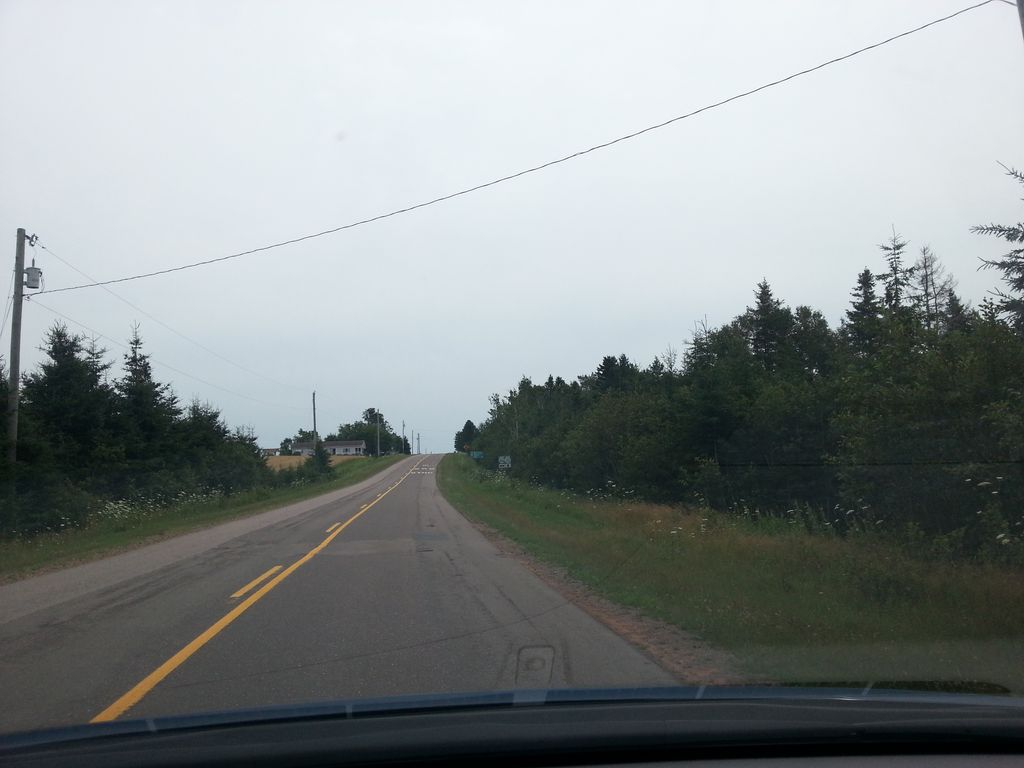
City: charlottetown